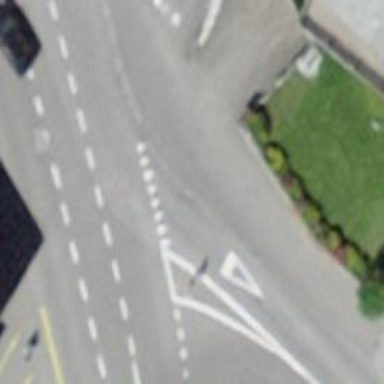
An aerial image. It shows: Road with "give way" sign.